Aerial crown-view tile of a tropical tree (Barro Colorado Island, Panama), acquired 20241014:
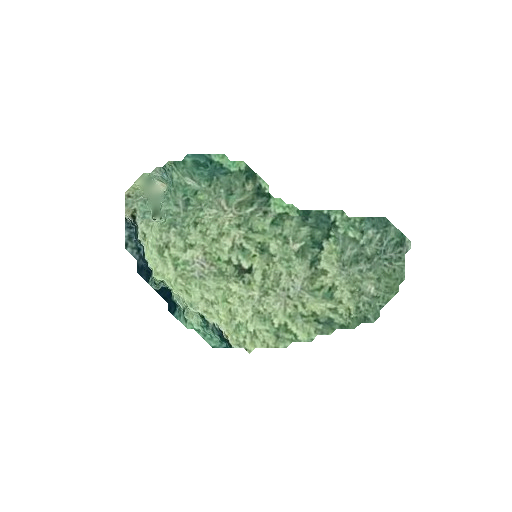
Species: Quararibea stenophylla
GBIF accepted scientific name: Quararibea stenophylla
Crown area: 58.198 m²